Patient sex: F
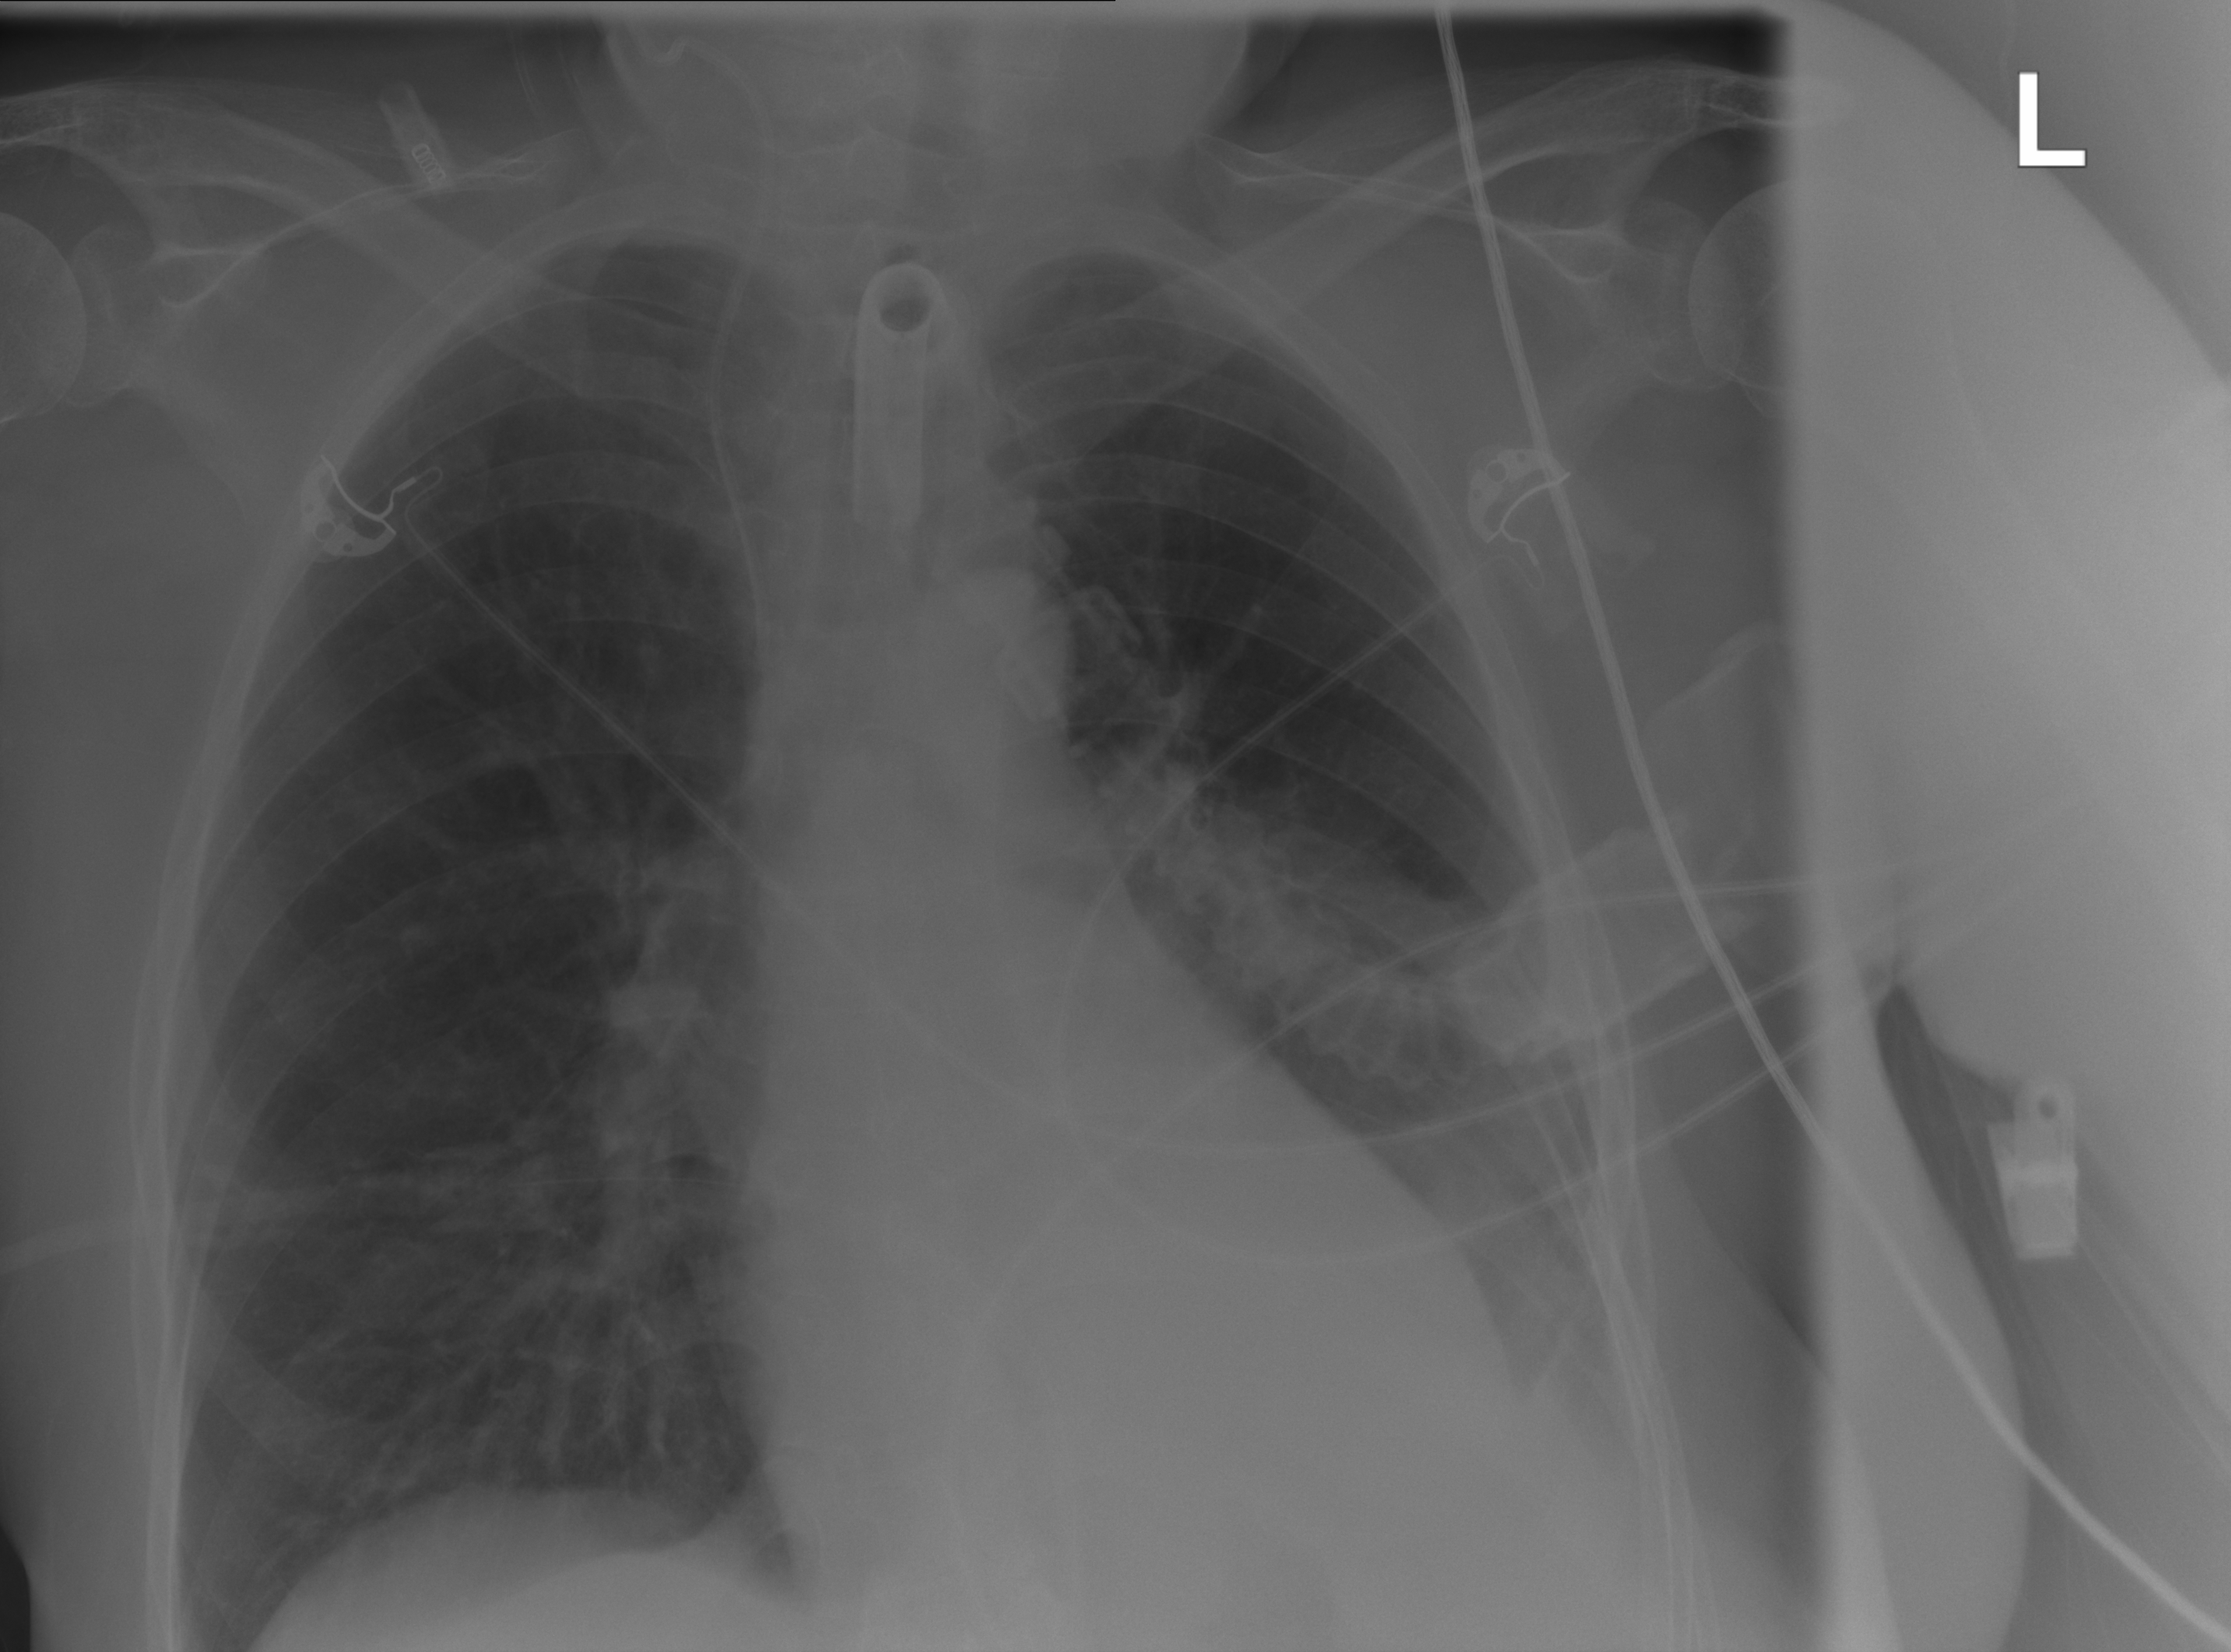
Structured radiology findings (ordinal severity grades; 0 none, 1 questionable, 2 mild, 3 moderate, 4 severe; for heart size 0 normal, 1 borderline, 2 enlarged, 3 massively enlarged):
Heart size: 1
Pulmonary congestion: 0
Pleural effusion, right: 0
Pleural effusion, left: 2
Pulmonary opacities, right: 0
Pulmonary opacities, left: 2
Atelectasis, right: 0
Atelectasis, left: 2